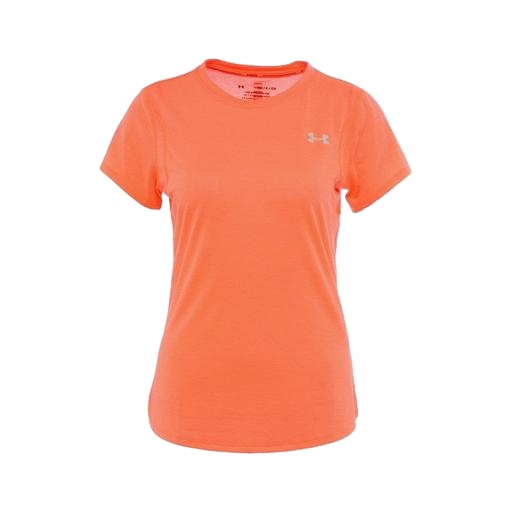
red women's charged short sleeve t-shirt, multicolor women’s ua tech, multicolor women’s ua short sleeve crew, white background